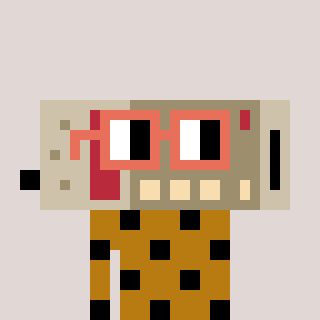
a pixel art character with square orange glasses, a cordless phone-shaped head and a gold-colored body on a warm background